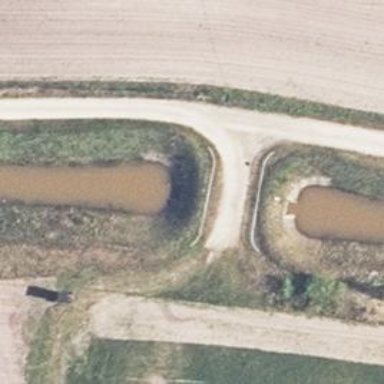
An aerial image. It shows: Culvert tunnel.